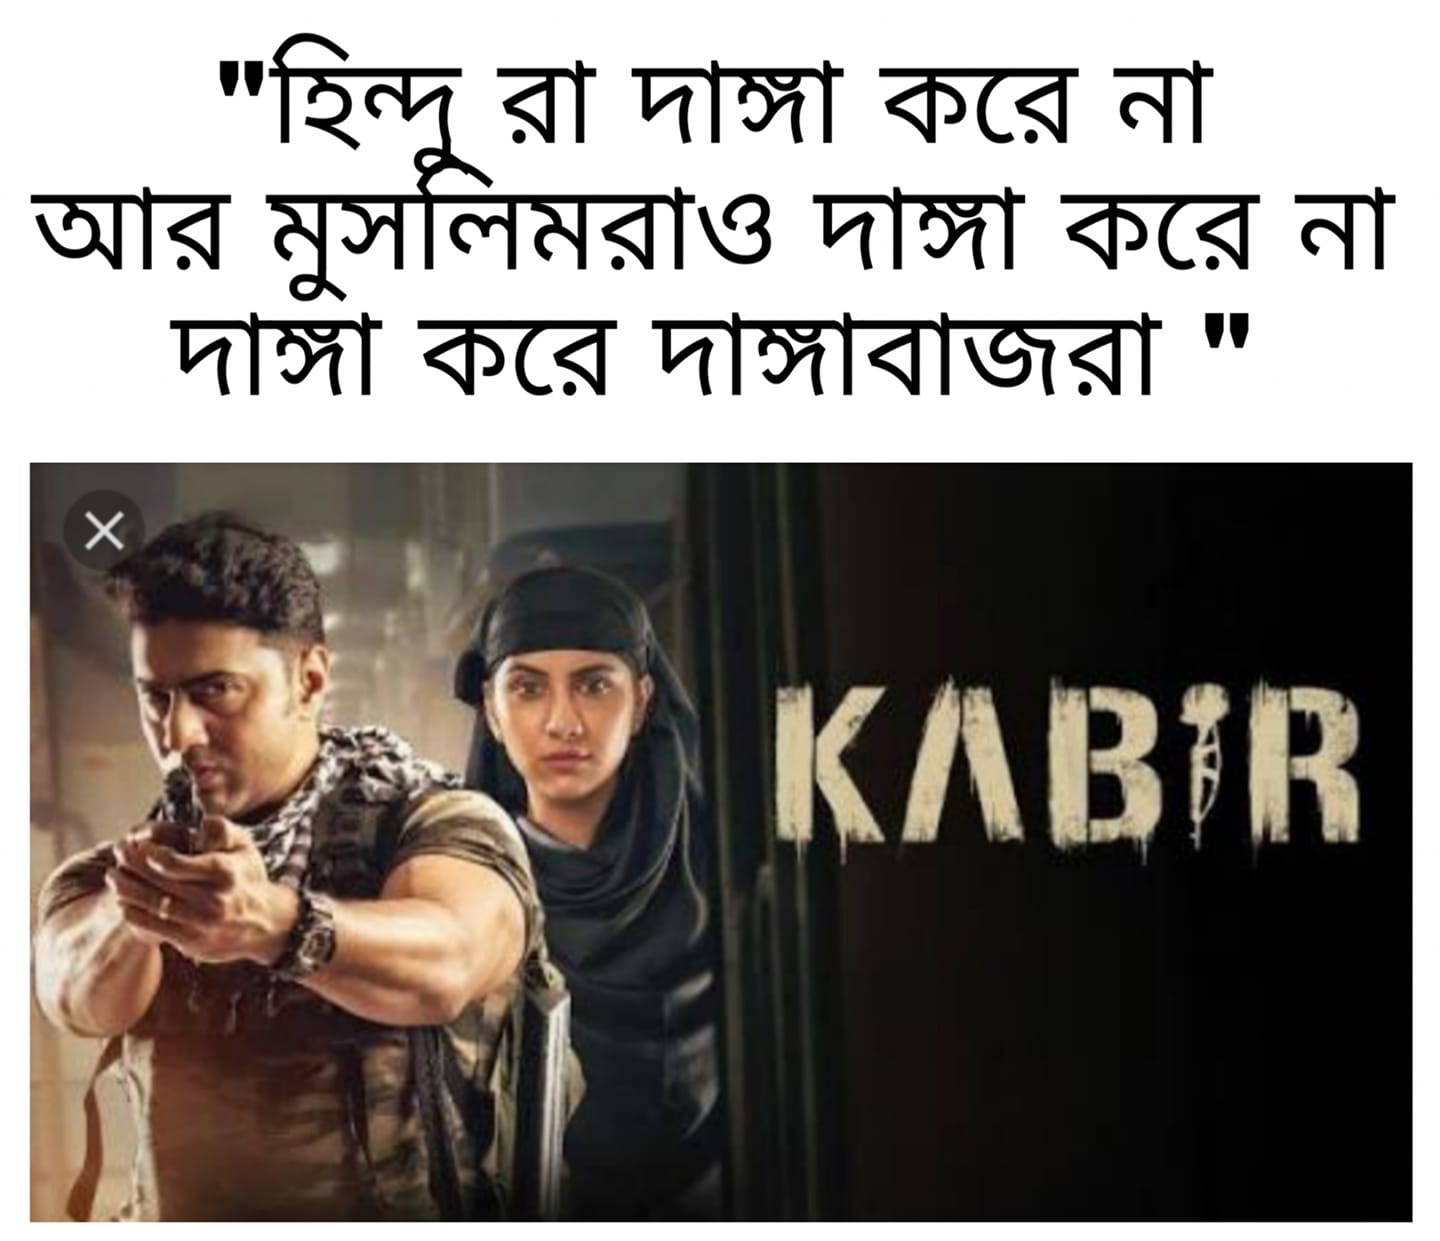
Caption: হিংন্দু রা দাঙ্গা করে না    আর মুসলিমরাও দাঙ্গা করে না   দাঙ্গা করে দাঙ্গাবাজরা
Label: non-hate